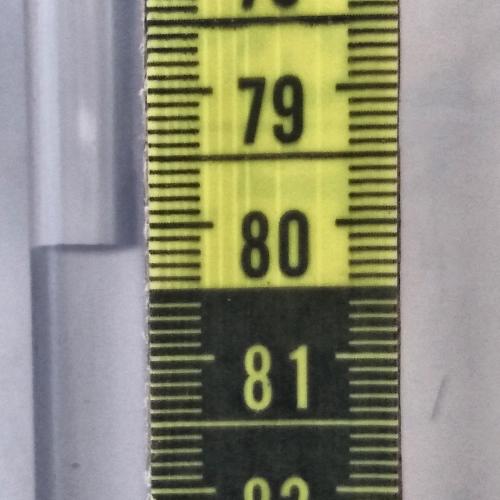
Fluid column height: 80.2 cm